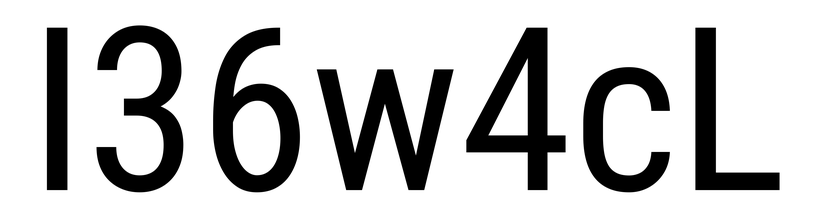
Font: Roboto_Condensed_Regular